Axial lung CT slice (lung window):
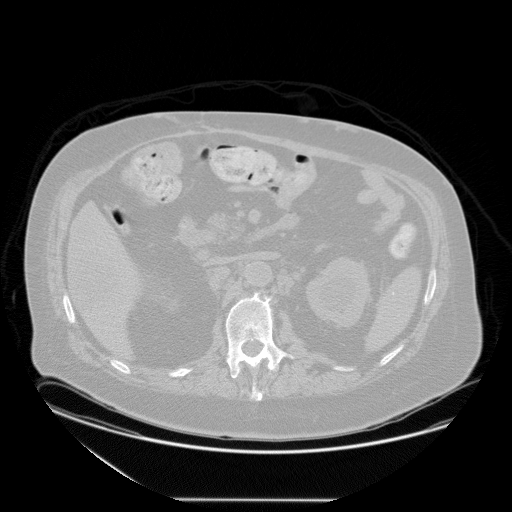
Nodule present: no